Question: I'm trying to calculate the position of the peak of a Gaussian 2D distribution using 'ndimage.measurements.center_of_mass' and find that the center of mass is shifted from the center of the peak:
'''
import numpy as np
from scipy import ndimage
from scipy import stats
import matplotlib.pyplot as plt
x = np.linspace(-1,1,100)
xv, yv = np.meshgrid(x, x)
r = np.sqrt((xv-0.2)**2 + (yv)**2)
norm2d = stats.norm.pdf(r)
com = ndimage.measurements.center_of_mass(norm2d)
plt.imshow(norm2d, origin="lower")
plt.scatter(*com[::-1])
plt.show()
'''

How can I calculate roughly the peak position of a noisy 2D Gaussian distribution without using a least-squares optimization routine?
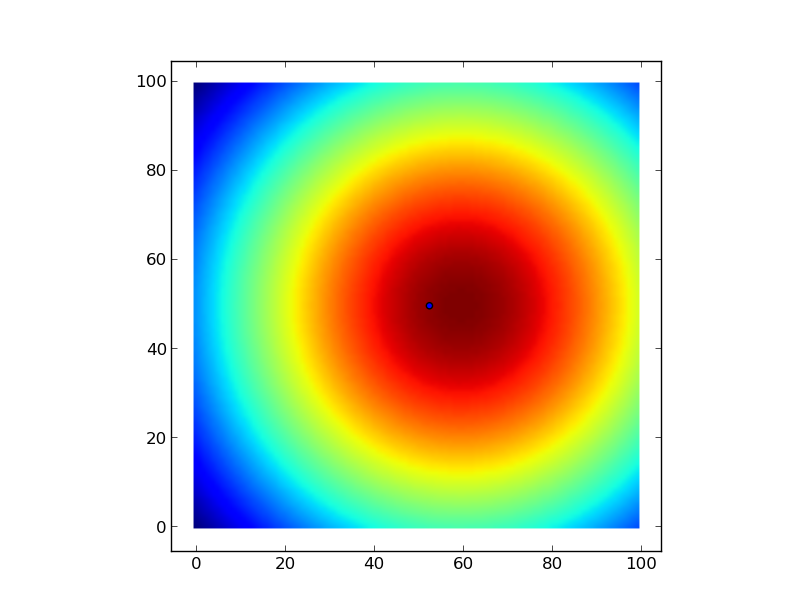
Answer: If you use the top xx% pixel, you can get the right result:
'''
hist, bins = np.histogram(norm2d.ravel(), normed=True, bins=100)
threshold = bins[np.cumsum(hist) * (bins[1] - bins[0]) > 0.8][0]
mnorm2d = np.ma.masked_less(norm2d,threshold)
com = ndimage.measurements.center_of_mass(mnorm2d)
plt.imshow(norm2d, origin="lower")
plt.scatter(*com[::-1])
plt.show()
'''
result: